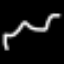
Label: squiggle